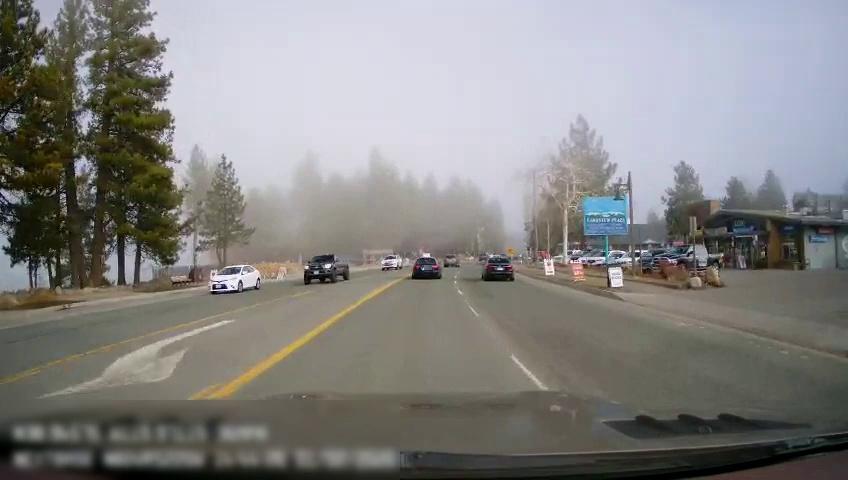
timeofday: Day
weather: Sunny
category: Drivable Space
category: Vehicles | Car
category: Vehicles | Car
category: Vehicles | Car
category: Vehicles | Truck
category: Vehicles | SUV
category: Vehicles | SUV
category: Vehicles | SUV
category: Vehicles | SUV
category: Vehicles | SUV
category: Vehicles | SUV
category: Vehicles | SUV
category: Vehicles | Truck
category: Vehicles | Car
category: Lanes | Opposite Lane
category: Lanes | Current Lane
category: Lanes | Current Lane
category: Lanes | Alternate Lane